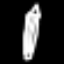
Label: pencil